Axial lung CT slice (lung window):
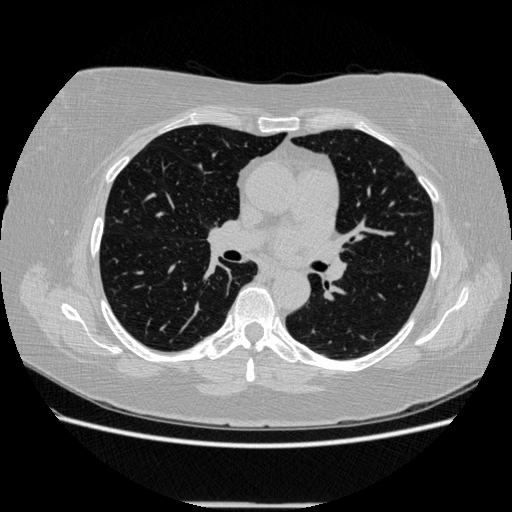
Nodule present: no